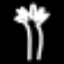
Label: palm tree